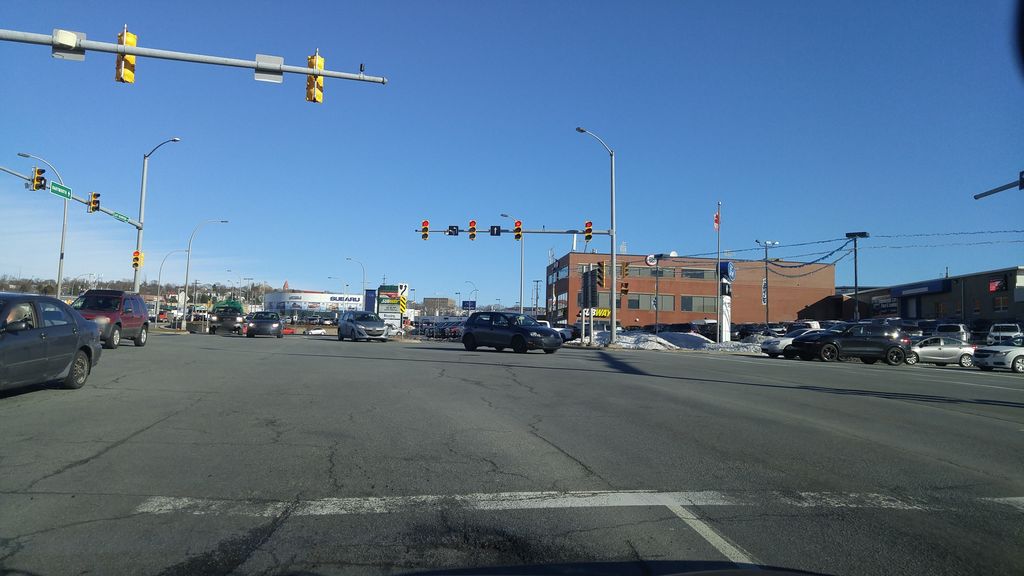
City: halifax